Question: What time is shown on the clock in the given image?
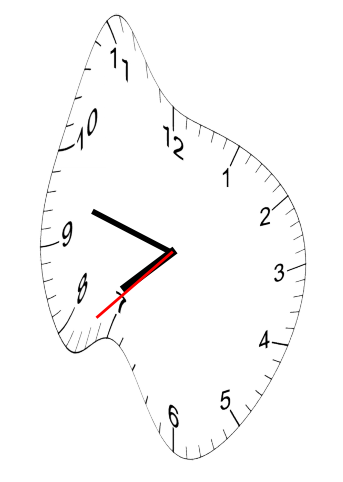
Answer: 07:47:38